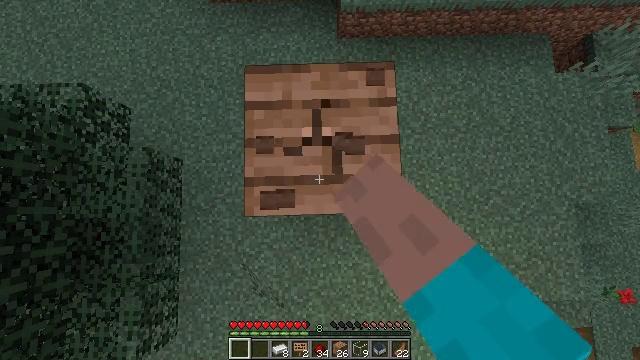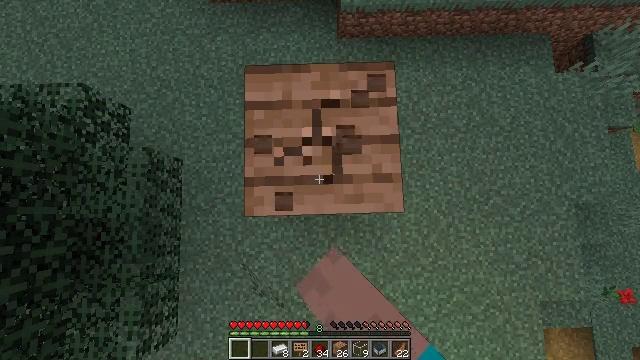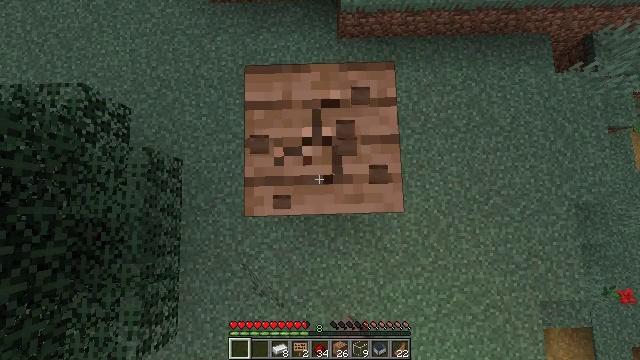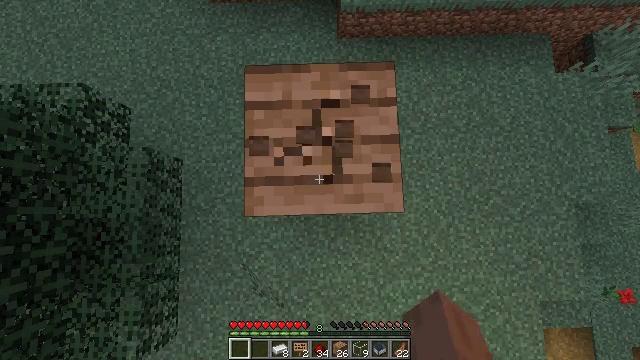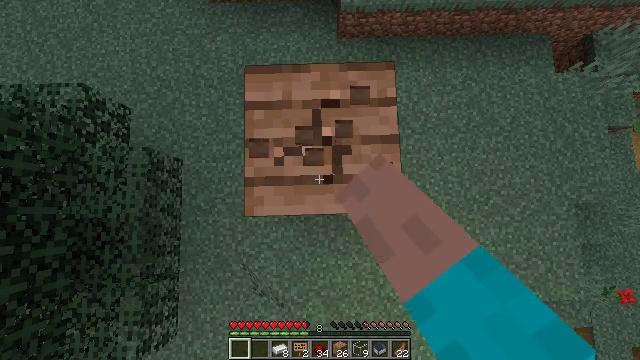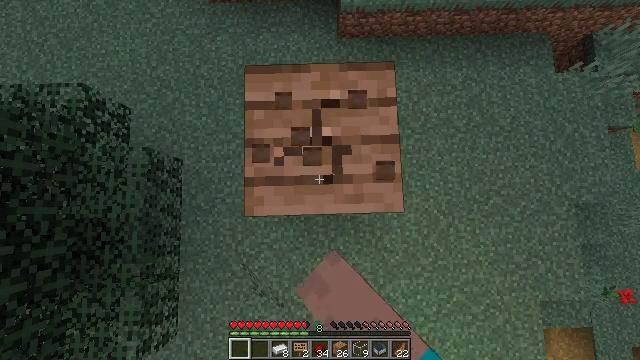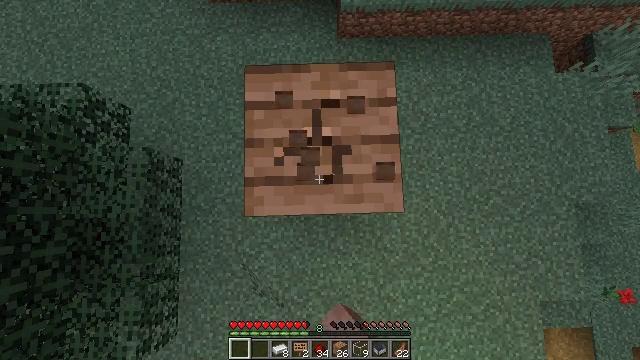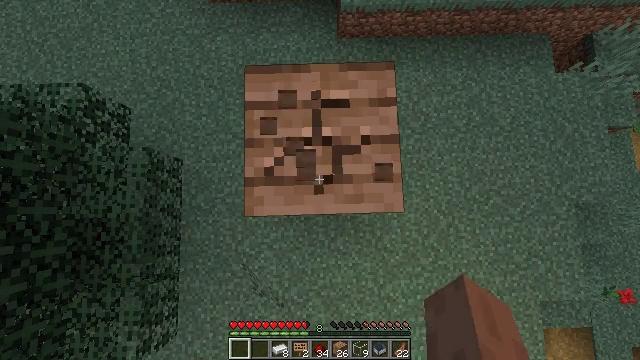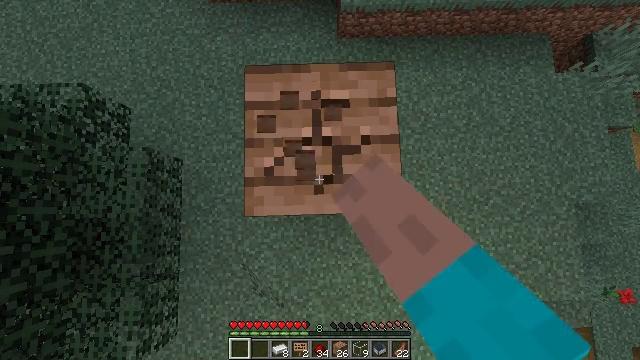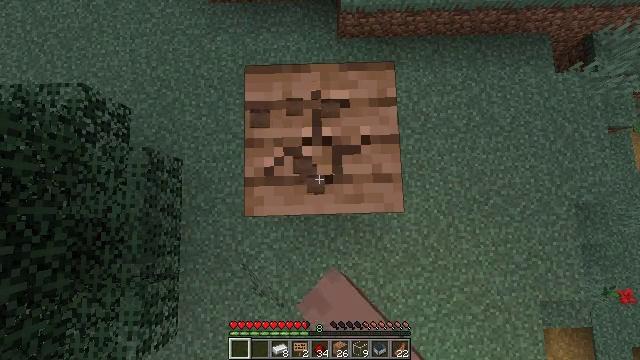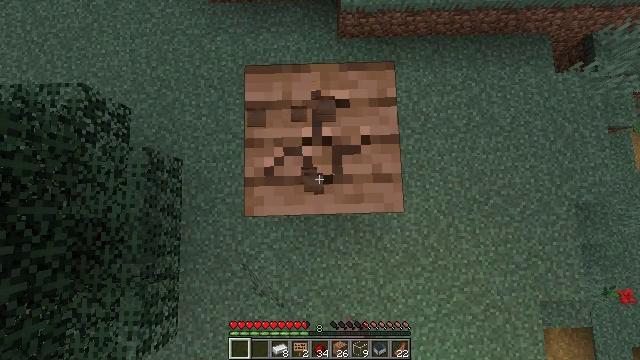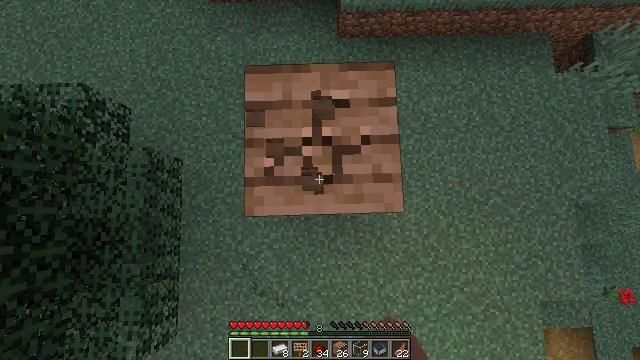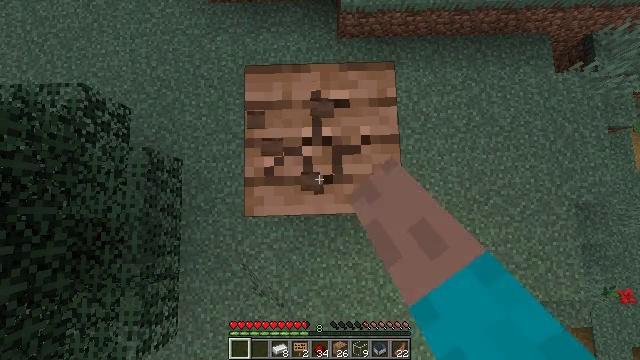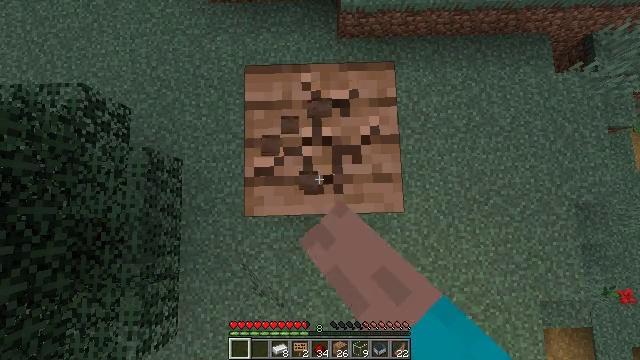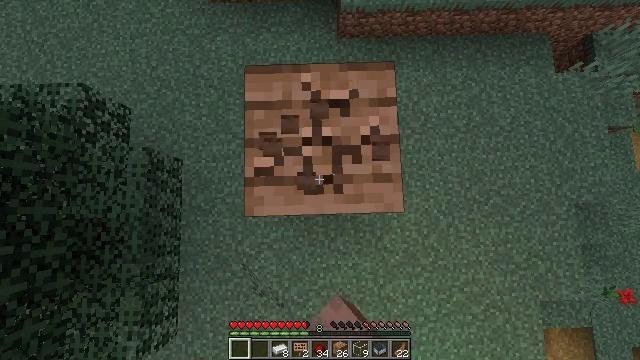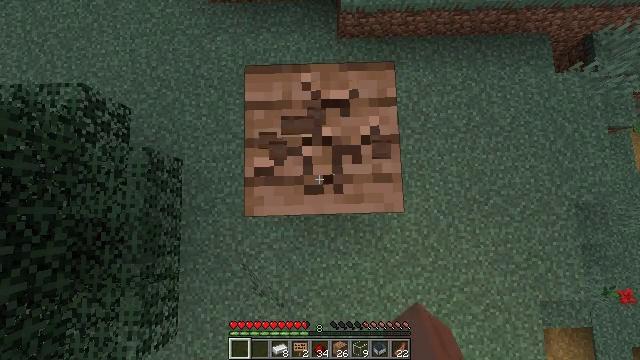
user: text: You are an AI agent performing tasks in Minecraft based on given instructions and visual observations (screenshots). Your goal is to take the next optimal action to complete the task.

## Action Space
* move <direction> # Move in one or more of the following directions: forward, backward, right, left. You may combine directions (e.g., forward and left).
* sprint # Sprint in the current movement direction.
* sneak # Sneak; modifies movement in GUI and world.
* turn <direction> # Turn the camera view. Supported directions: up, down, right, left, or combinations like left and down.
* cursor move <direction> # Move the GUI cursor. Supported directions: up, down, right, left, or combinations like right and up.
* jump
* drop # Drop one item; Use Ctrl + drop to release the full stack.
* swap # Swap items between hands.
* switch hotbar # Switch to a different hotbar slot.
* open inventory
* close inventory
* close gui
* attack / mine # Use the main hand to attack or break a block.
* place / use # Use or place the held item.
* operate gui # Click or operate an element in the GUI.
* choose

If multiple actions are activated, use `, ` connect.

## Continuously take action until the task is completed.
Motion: motion action
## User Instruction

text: Mine jungle planks from a structure.
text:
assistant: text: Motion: attack / mine
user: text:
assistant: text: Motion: attack / mine
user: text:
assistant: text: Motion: attack / mine
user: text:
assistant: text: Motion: attack / mine
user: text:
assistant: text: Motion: attack / mine
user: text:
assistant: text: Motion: attack / mine
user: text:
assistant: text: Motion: attack / mine
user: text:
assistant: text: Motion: attack / mine
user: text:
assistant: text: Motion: attack / mine
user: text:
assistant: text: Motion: attack / mine
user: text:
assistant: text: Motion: attack / mine
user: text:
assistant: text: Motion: attack / mine
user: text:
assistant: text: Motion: attack / mine
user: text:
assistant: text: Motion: attack / mine
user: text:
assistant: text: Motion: attack / mine
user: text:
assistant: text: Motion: attack / mine
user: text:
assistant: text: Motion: attack / mine
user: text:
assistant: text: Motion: attack / mine
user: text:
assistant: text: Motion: attack / mine
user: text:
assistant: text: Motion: attack / mine
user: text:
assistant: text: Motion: attack / mine
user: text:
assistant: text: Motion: attack / mine
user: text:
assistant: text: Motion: attack / mine
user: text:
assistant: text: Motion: attack / mine
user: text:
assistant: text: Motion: attack / mine
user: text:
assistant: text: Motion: attack / mine
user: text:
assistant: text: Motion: attack / mine
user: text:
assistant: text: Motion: attack / mine
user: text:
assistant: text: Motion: attack / mine
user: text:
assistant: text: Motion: attack / mine